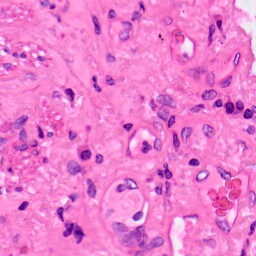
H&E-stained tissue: Lung